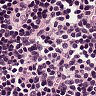
Metastatic tissue present: no